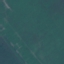
Land use / land cover: Pasture